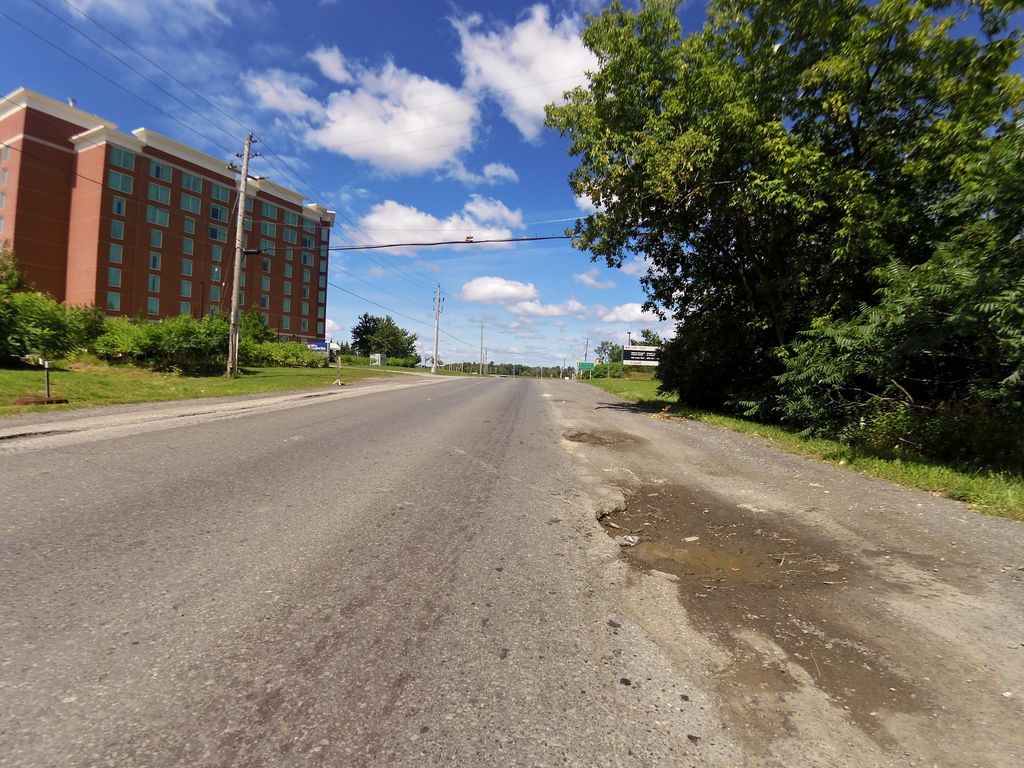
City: ottawa-gatineau